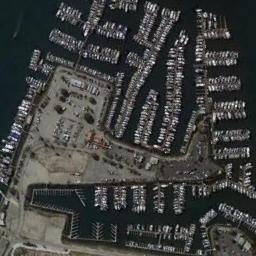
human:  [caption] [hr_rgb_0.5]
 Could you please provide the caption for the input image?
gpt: Next to the harbor is a road .

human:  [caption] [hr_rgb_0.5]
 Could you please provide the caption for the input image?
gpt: Many ships are in the harbor .

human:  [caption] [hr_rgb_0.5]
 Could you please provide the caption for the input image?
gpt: Many yachts are neatly arranged on the sea next to the harbor next to the parking lot .

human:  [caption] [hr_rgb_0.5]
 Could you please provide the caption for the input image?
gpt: The harbor has lots of neatly docked boats and some boats also are in the open area on the shore .

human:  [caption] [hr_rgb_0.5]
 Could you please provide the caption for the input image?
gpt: There are many ships docked neatly at the harbor with a parking lot .